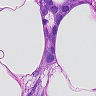
Metastatic tissue present: yes